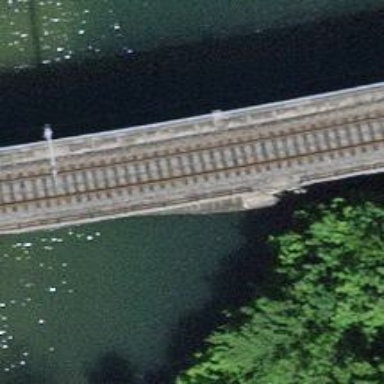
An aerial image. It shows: Bridge with electrified rail tracks and contact line.